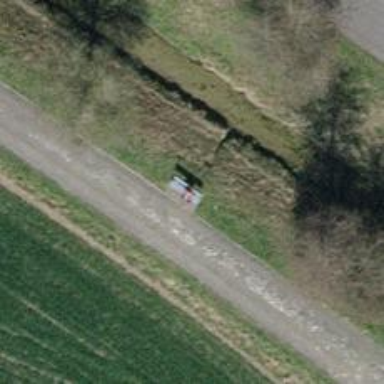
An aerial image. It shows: Bench.